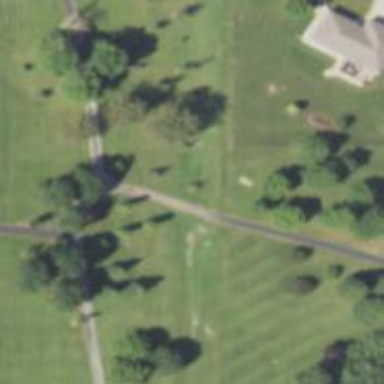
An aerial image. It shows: Disc golf tee area.